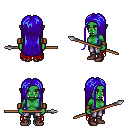
a pixel art fantasy rpg character, female body template, orc, green skin, red tattered cape, metal pants, blue extra-long hairstyle, leather bracers, maroon shoes, spear, four views (front, back, left, right), 2x2 character sprite sheet, small pixel art, hard edges, no anti-aliasing